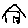
Label: house